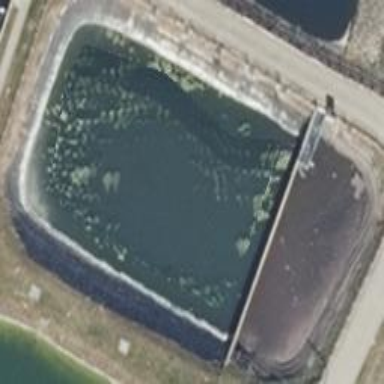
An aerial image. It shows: Body of wastewater.